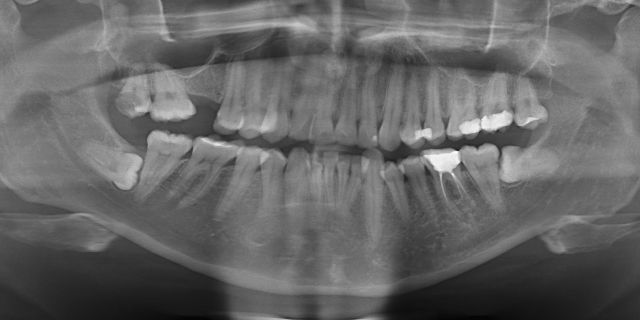
adult